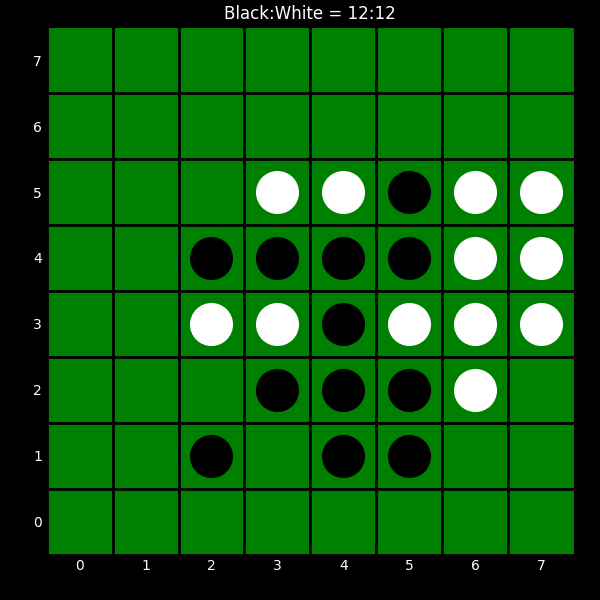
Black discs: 12
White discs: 12